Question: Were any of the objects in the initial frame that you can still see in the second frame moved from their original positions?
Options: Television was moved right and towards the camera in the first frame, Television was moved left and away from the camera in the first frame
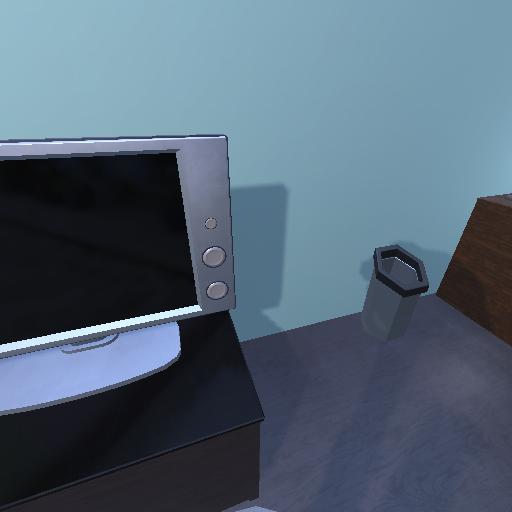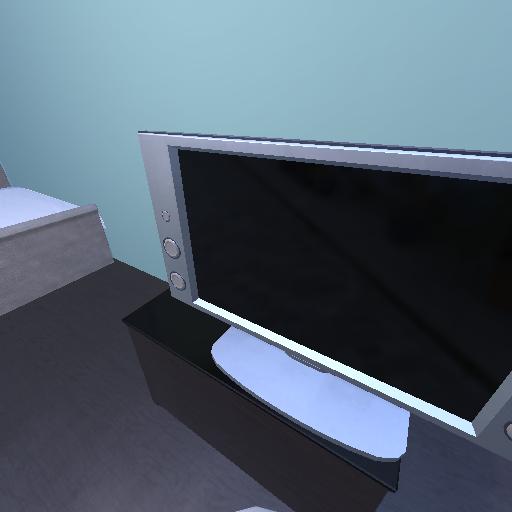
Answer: Television was moved right and towards the camera in the first frame